Question: I am adding sizegrip(QSizegrip) to verticall bar on bottom-right side it is resizing both horizontally and vertically actually it should allow only vertically , how to do this? Any other solutions are welcome.
image for details

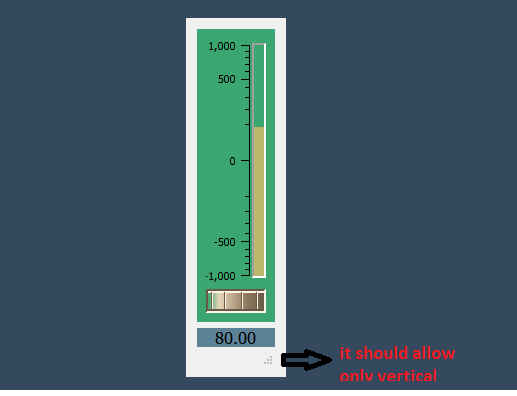
Answer: On Object which one you want to restrict apply these flags based on requirement
'''
setMaximumWidth(Default_width);
setMaximumHeight(Default_height);
'''